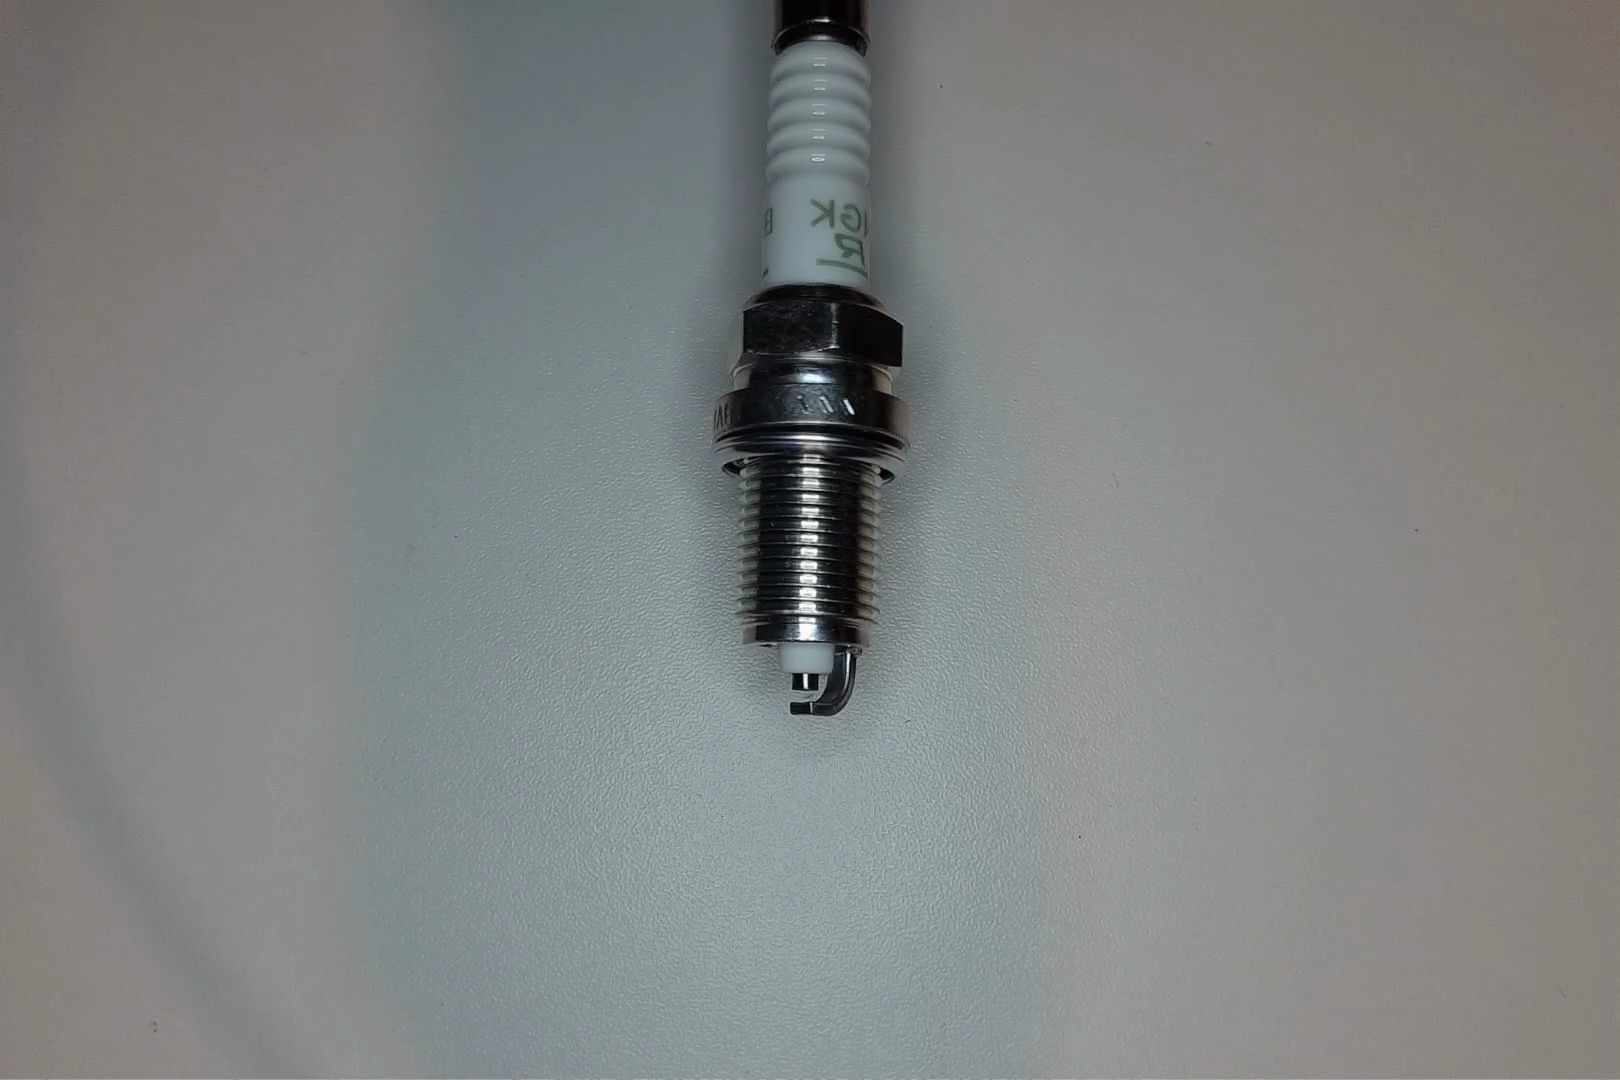
Label: normal